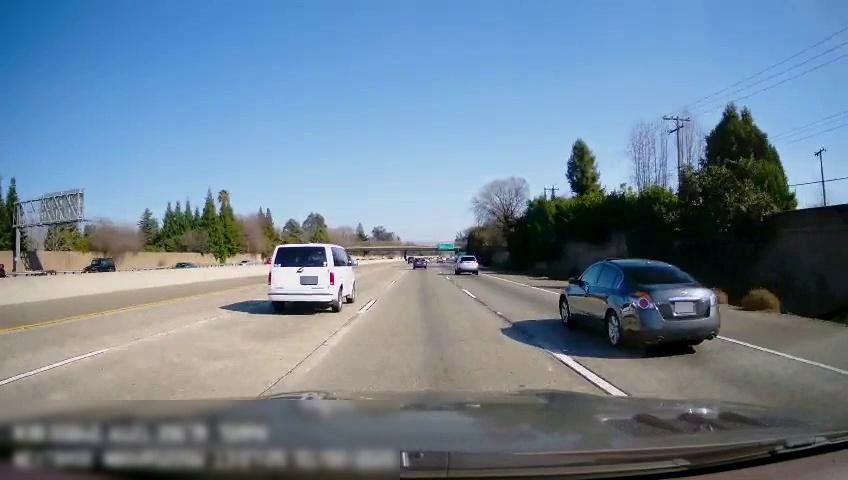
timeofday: Day
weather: Sunny
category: Drivable Space
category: Vehicles | Van
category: Vehicles | Car
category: Vehicles | Car
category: Vehicles | Truck
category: Vehicles | SUV
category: Vehicles | Car
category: Vehicles | SUV
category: Lanes | Current Lane
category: Lanes | Alternate Lane
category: Lanes | Alternate Lane
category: Lanes | Alternate Lane
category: Lanes | Alternate Lane
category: Lanes | Alternate Lane